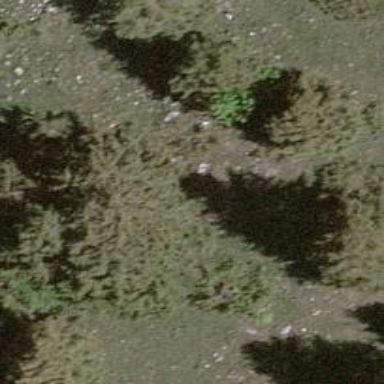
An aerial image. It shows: Single tag "natural: tree."